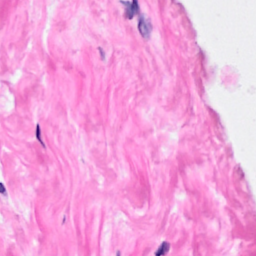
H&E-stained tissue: Breast